Question: How can I select by (ID) but still show distinct (Name) by the newest (Mod.Date) to eliminate the duplicates in the (Name) column. I'm assuming this is easy but i've never done this. Thank you

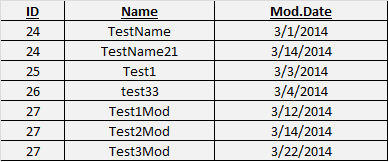
Answer: You need a Subquery which selects the latest date for each ID:
'''
SELECT t.ID, max(t.'mod.date') last_date
FROM YourTable t
GROUP BY t.ID
'''
This subquery has to be linked to the original table using the ID and the date.
'''
SELECT t.ID,t.Name,t.'mod.date'
FROM YourTable t
JOIN (SELECT t.ID, max(t.'mod.date') last_date
FROM YourTable t
GROUP BY t.ID) tmp ON tmp.ID=t.ID AND tmp.'mod.date'=t.'mod.date'
'''
This gives you ID and (latest) Name for all IDs.
: Another possibility which should work in Access also is to use the 'ALL' comparison:
'''
SELECT t.ID,t.Name,t.'mod.date'
FROM YourTable t
WHERE t.'mod.date' >= ALL (SELECT max(t1.'mod.date')
FROM YourTable t1
WHERE t1.ID=t.ID GROUP BY t1.ID)
'''